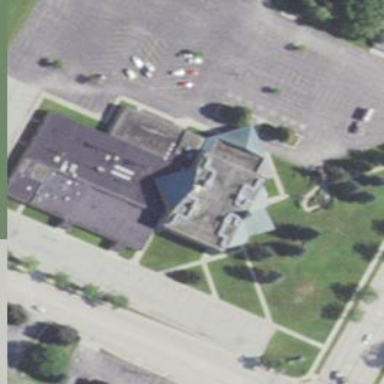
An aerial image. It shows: Building that is place of worship.